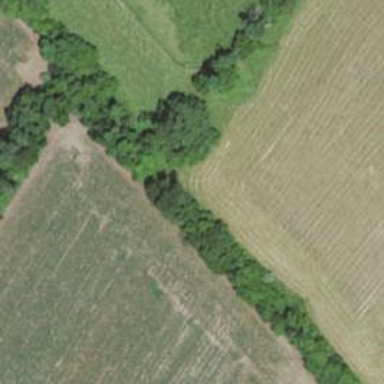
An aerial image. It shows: Row of trees in natural setting.